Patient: sex M, age 69
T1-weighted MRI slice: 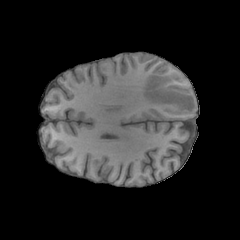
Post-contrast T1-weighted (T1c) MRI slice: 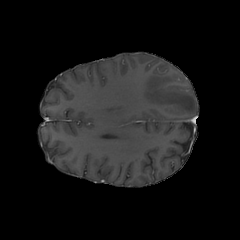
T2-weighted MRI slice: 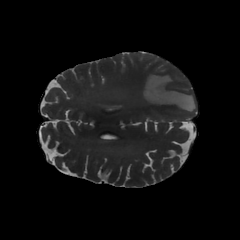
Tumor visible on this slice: yes
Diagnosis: Glioblastoma, IDH-wildtype
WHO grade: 4